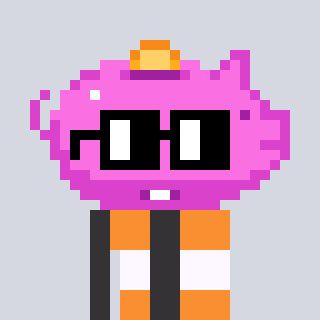
a pixel art character with square black glasses, a piggybank-shaped head and a grayscale-colored body on a cool background